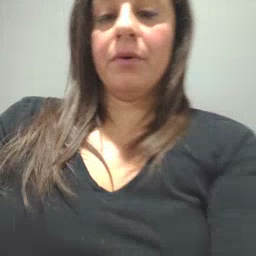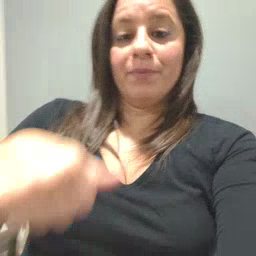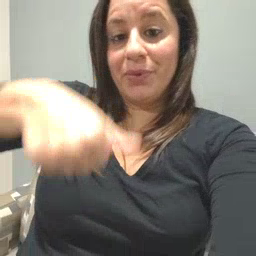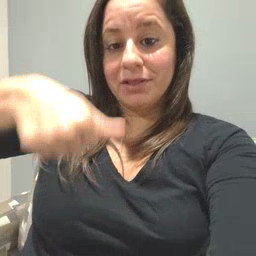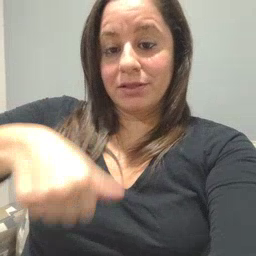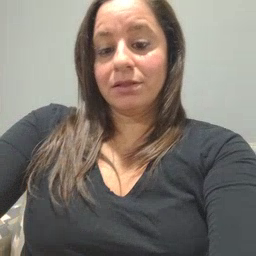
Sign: puzzle